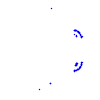
Particle: kaon